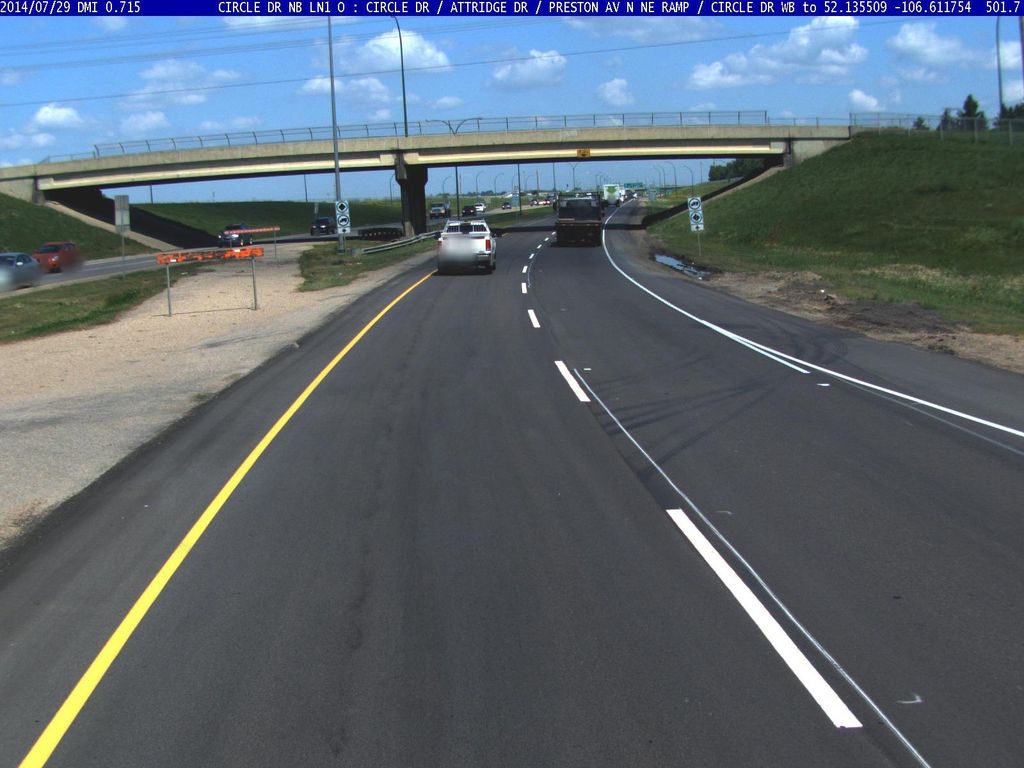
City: saskatoon